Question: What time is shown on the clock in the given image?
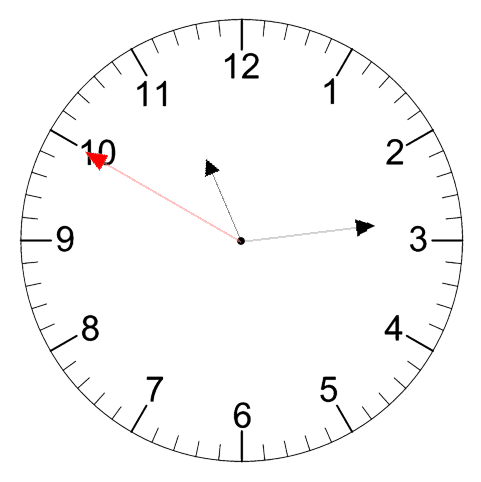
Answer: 11:13:50